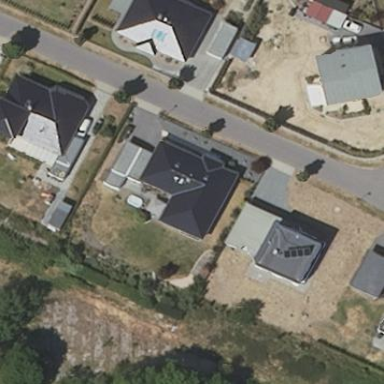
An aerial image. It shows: House with hipped roof in creme color.